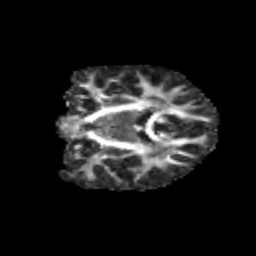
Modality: FA
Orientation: coronal
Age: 12
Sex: male
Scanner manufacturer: siemens
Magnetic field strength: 3 T
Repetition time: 3.8 s
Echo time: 0.07 s